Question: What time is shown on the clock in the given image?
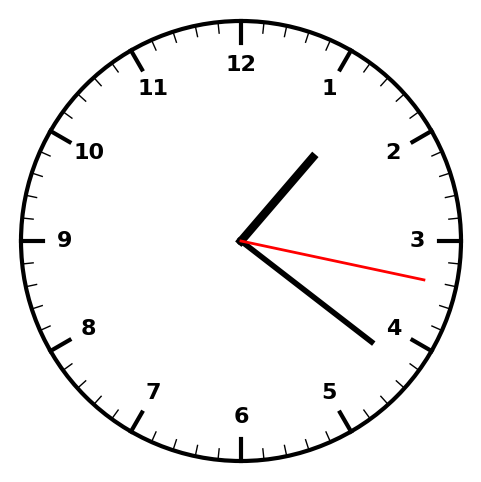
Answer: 01:21:17